Question: No need to explain just look at
<URL>
try to navigate on the header menu and when you fly over the connexion bouton a little white arrow appear i dont know why
See here:

Edit : Here is the code
'''
<header class="navbar navbar-inverse navbar-fixed-top bs-docs-nav" role="banner">
<div class="container">
<div class="navbar-header">
<button class="navbar-toggle" type="button" data-toggle="collapse" data-target=".bs-navbar-collapse">
<span class="sr-only">Toggle navigation</span>
<span class="icon-bar"></span>
<span class="icon-bar"></span>
<span class="icon-bar"></span>
</button>
<a href="http://www.appyourself.com/" class="navbar-brand">
<img src="http://www.appyourself.com/wp-content/uploads/2013/10/LOGO-APPYOURSELF.png"></a>
</div>
<nav class="collapse navbar-collapse bs-navbar-collapse" role="navigation">
<div class="menu-menu-principal-container"><ul id="menu-menu-principal" class="nav navbar-nav navbar-right"><li id="menu-item-242" class="menu-item menu-item-type-custom menu-item-object-custom menu-item-has-children dropdown"><a class="dropdown-toggle" data-toggle="dropdown">Suite marketing</a>
<ul class="dropdown-menu">
<li id="menu-item-243" class="menu-item menu-item-type-post_type menu-item-object-page"><a href="http://www.appyourself.com/produit/cms/">Sites &#038; applications</a></li> <li id="menu-item-244" class="menu-item menu-item-type-post_type menu-item-object-page"><a href="http://www.appyourself.com/produit/crm/">CRM</a></li><!--.dropdown-->
</ul>
</li><li id="menu-item-276" class="menu-item menu-item-type-custom menu-item-object-custom menu-item-has-children dropdown"><a class="dropdown-toggle" data-toggle="dropdown">Secteurs</a>
<ul class="dropdown-menu">
<li id="menu-item-275" class="menu-item menu-item-type-post_type menu-item-object-page"><a href="http://www.appyourself.com/tpe-pme/hotel/">Hotel</a></li> <li id="menu-item-388" class="menu-item menu-item-type-post_type menu-item-object-page"><a href="http://www.appyourself.com/tpe-pme/camping/">Camping</a></li> <li id="menu-item-462" class="menu-item menu-item-type-post_type menu-item-object-page"><a href="http://www.appyourself.com/tpe-pme/bed-breakfast/">Bed &#038; Breakfast</a></li> <li id="menu-item-739" class="menu-item menu-item-type-post_type menu-item-object-page"><a href="http://www.appyourself.com/tpe-pme/restaurant-bar/">Restaurant &#038; Bar</a></li> <li id="menu-item-692" class="menu-item menu-item-type-post_type menu-item-object-page"><a href="http://www.appyourself.com/tpe-pme/spa/">Beauty &#038; Spa</a></li> <li id="menu-item-648" class="menu-item menu-item-type-post_type menu-item-object-page"><a href="http://www.appyourself.com/tpe-pme/commerces-services/">Commerces &#038; Services</a></li> <li id="menu-item-649" class="menu-item menu-item-type-post_type menu-item-object-page"><a href="http://www.appyourself.com/tpe-pme/agence-immobiliere/">Agence Immobiliere</a></li> <li id="menu-item-650" class="menu-item menu-item-type-post_type menu-item-object-page"><a href="http://www.appyourself.com/tpe-pme/auto-moto/">Auto-Moto</a></li> <li id="menu-item-647" class="menu-item menu-item-type-post_type menu-item-object-page"><a href="http://www.appyourself.com/tpe-pme/agence-de-voyage/">Agence de voyage</a></li><!--.dropdown-->
</ul>
</li><li id="menu-item-1301" class="menu-item menu-item-type-post_type menu-item-object-page"><a href="http://www.appyourself.com/partenaires/">Partenaires</a></li><li id="menu-item-360" class="menu-item menu-item-type-post_type menu-item-object-page"><a href="http://www.appyourself.com/qui-sommes-nous/">AppYourself</a></li><li id="menu-item-656" class="menu-item menu-item-type-custom menu-item-object-custom menu-item-has-children dropdown"><a href="http://pro.appyourself.com/users/login" class="dropdown-toggle" data-toggle="dropdown">Connexion</a>
<ul class="dropdown-menu">
<li id="menu-item-936" class="menu-item menu-item-type-custom menu-item-object-custom"><a href="http://pro.appyourself.com/users/login?btag=hotel">Hotel</a></li> <li id="menu-item-937" class="menu-item menu-item-type-custom menu-item-object-custom"><a href="http://pro.appyourself.com/users/login?btag=camping">Camping</a></li> <li id="menu-item-938" class="menu-item menu-item-type-custom menu-item-object-custom"><a href="http://pro.appyourself.com/users/login?btag=bb">Bed &#038; Breakfast</a></li> <li id="menu-item-939" class="menu-item menu-item-type-custom menu-item-object-custom"><a href="http://pro.appyourself.com/users/login?btag=restaurant">Restaurant &#038; Bar</a></li> <li id="menu-item-940" class="menu-item menu-item-type-custom menu-item-object-custom"><a>Beauty &#038; Spa</a></li><!--.dropdown-->
</ul>
</li>
</ul>
</div>
</nav>
</div>
</header>
'''
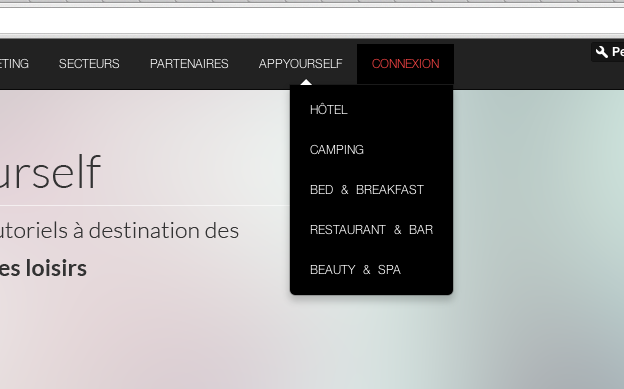
Answer: It's on the Devil's line of bootstrap (line 666):
'''
.navbar .nav>li>.dropdown-menu:before {
content: '';
display: inline-block;
border-left: 7px solid rgba(0, 0, 0, 0);
border-right: 7px solid rgba(0, 0, 0, 0);
border-bottom: 7px solid #CCC;
border-bottom-color: rgba(0, 0, 0, 0.2);
position: absolute;
top: -7px;
left: 9px;
}
'''
Remove it, or overwrite it in your custom CSS.
As Danko points out, there's also an ':after' that may be causing this. It's on the line after (667):
'''
.navbar .nav>li>.dropdown-menu:after {
content: '';
display: inline-block;
border-left: 6px solid rgba(0, 0, 0, 0);
border-right: 6px solid rgba(0, 0, 0, 0);
border-bottom: 6px solid #FFF;
position: absolute;
top: -6px;
left: 10px;
}
'''